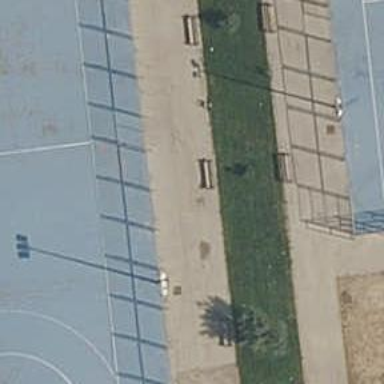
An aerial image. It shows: Brown bench in the vicinity.